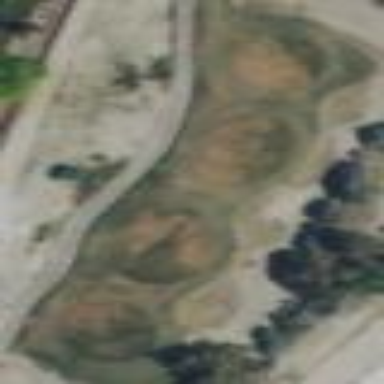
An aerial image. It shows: Golf tee on grassy land.